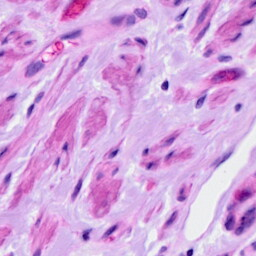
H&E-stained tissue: Ovarian